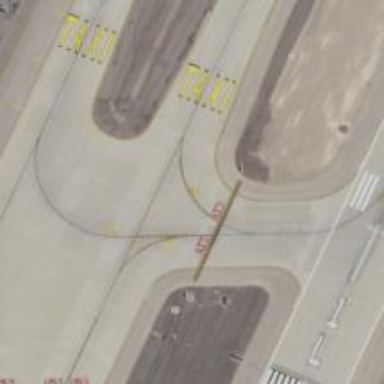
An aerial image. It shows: View of taxiway at the airport.